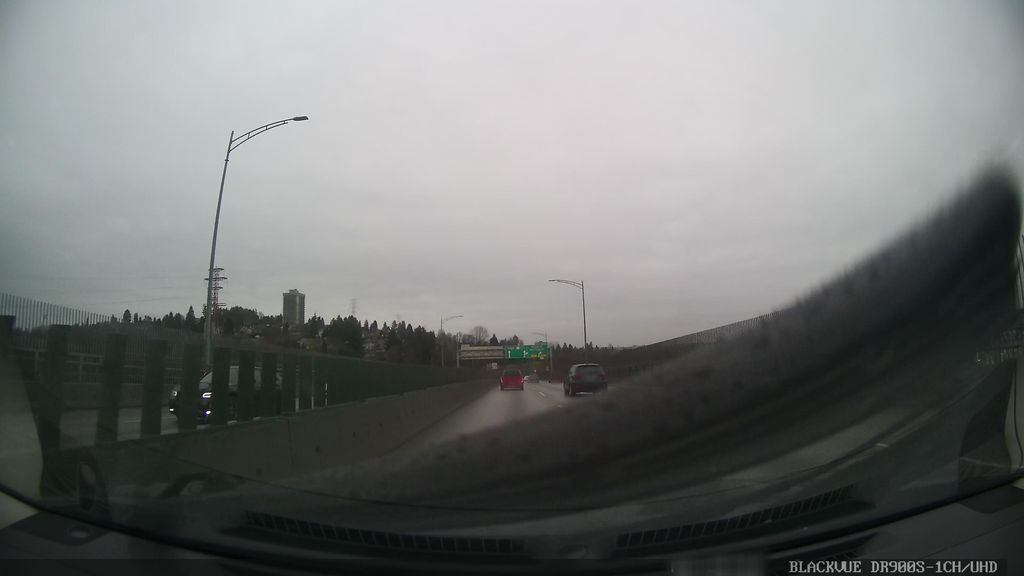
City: vancouver